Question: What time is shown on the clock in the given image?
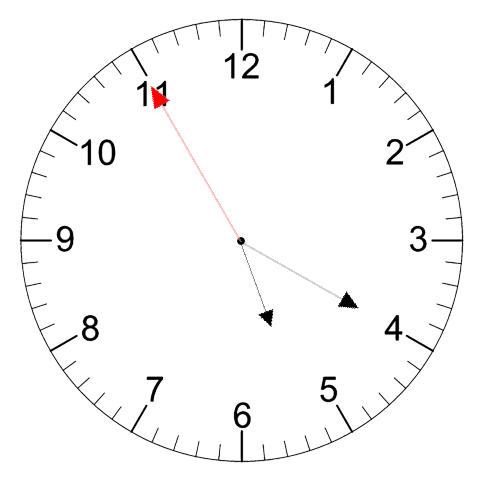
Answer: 05:19:55